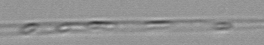
Label: Rhizosolenia